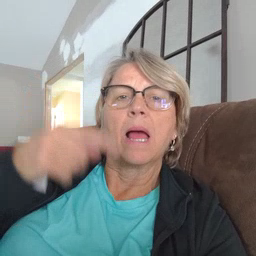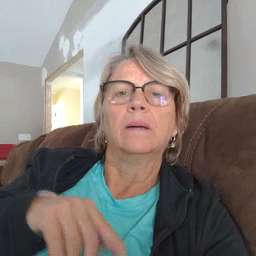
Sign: black